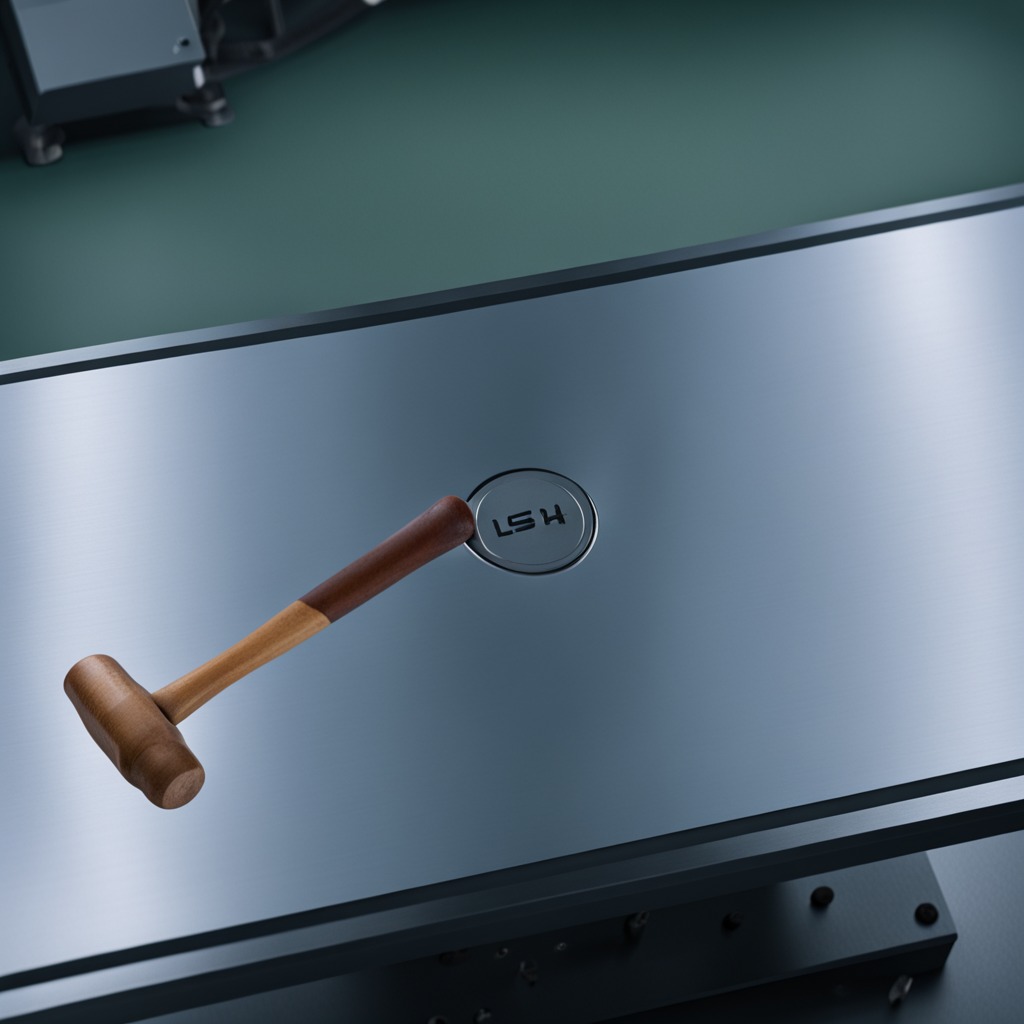
A hammer is lying on the metal table.